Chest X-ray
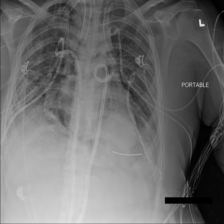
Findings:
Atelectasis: negative
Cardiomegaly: negative
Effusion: negative
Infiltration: positive
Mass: negative
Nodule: negative
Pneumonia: negative
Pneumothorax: negative
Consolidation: negative
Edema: negative
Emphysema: negative
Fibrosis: negative
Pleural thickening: negative
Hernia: negative